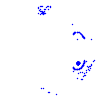
Particle: kaon